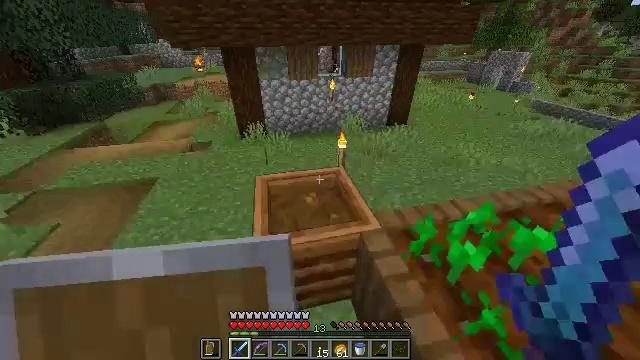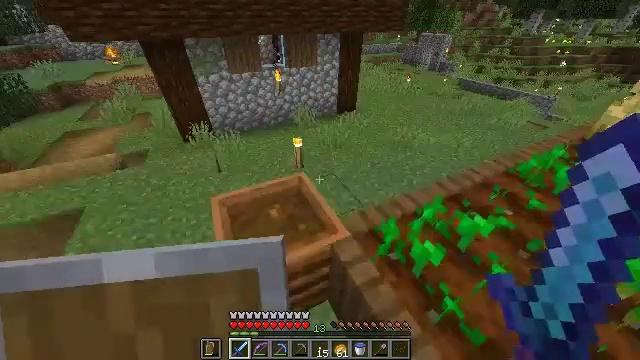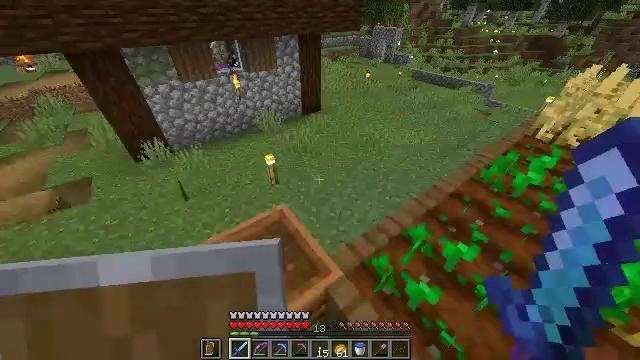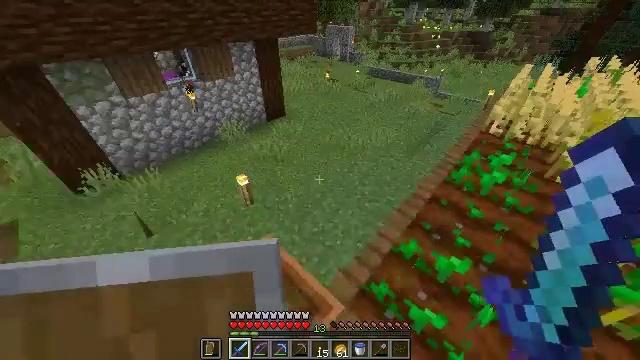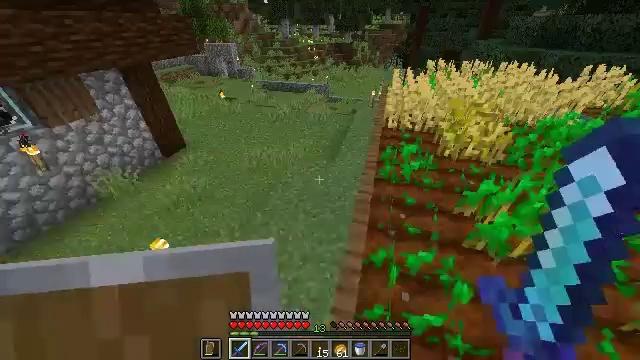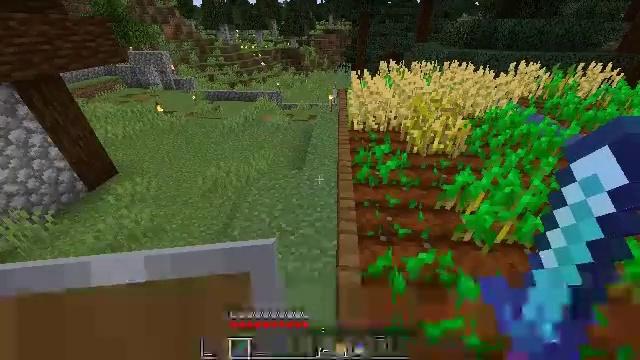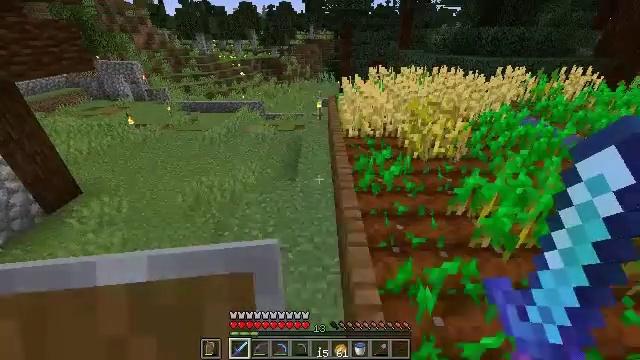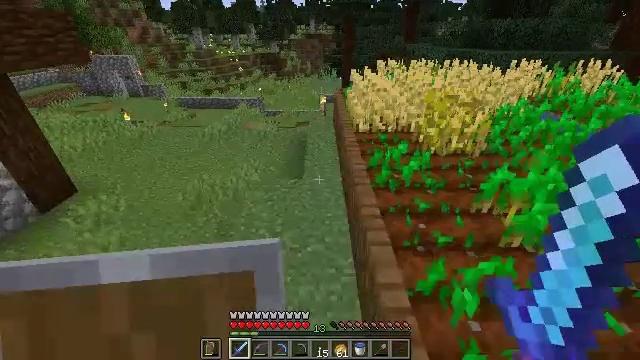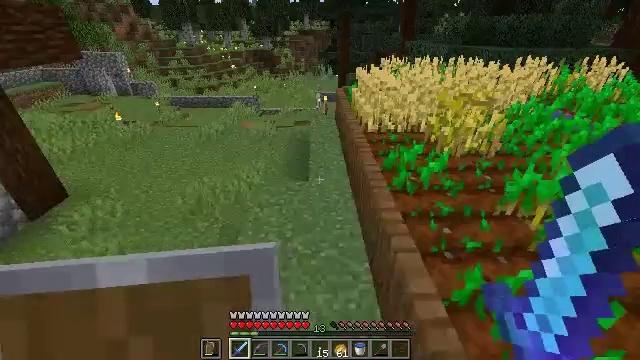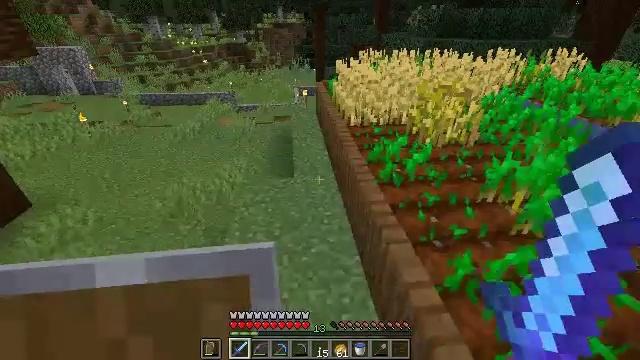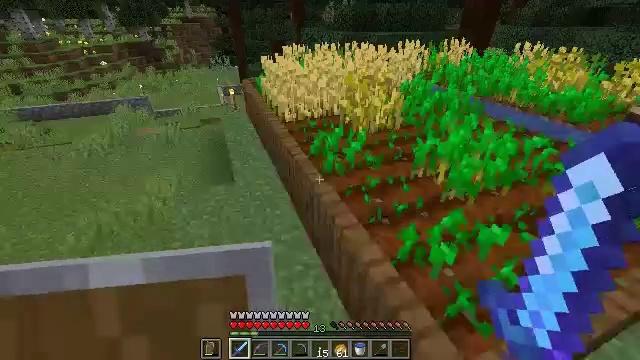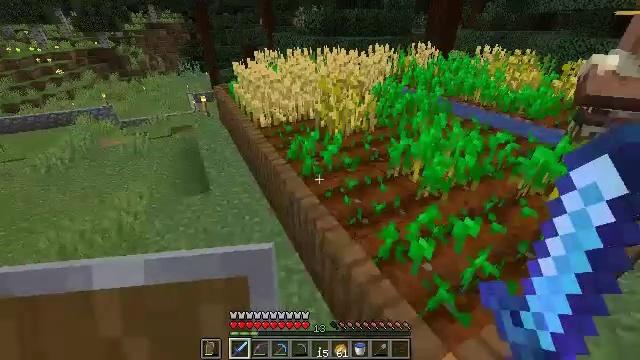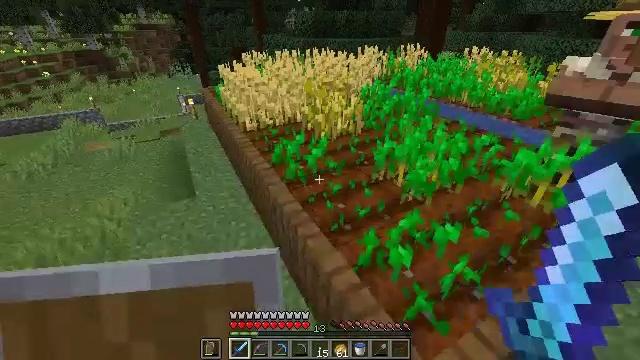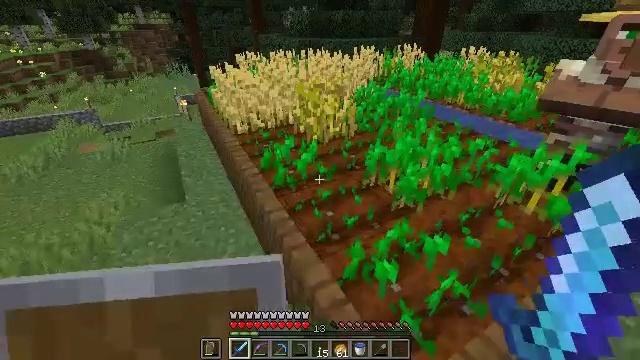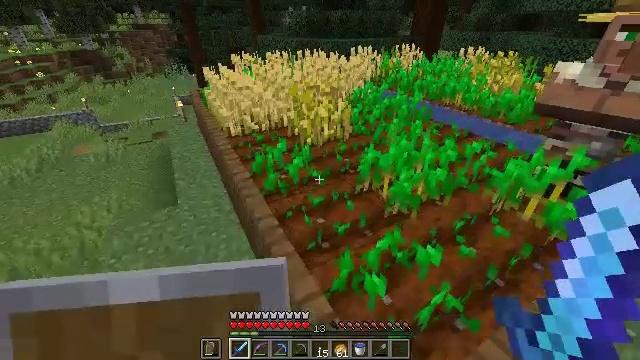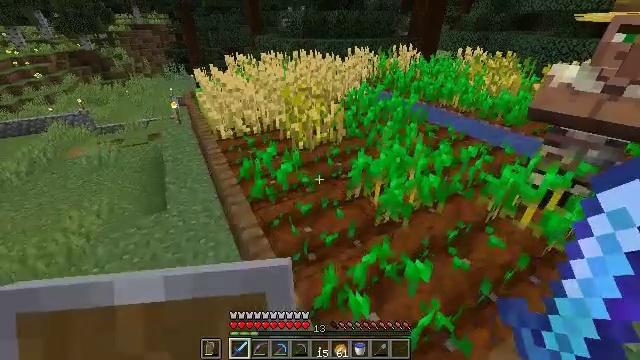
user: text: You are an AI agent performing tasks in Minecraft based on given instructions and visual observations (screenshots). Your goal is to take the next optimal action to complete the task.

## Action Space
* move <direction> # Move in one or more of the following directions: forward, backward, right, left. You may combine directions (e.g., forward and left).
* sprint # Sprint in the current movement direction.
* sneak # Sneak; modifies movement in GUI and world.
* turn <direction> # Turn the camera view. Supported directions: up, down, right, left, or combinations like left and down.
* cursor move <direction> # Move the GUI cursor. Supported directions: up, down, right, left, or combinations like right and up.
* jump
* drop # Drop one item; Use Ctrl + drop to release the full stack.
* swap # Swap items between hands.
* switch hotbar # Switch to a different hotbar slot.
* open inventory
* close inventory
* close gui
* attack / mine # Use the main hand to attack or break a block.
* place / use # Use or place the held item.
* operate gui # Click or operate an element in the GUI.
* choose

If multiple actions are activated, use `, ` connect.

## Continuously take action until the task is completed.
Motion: motion action
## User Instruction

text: Break the mature wheat plants.
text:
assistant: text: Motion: move forward, turn right and down, jump
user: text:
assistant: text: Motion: move forward, turn right and down
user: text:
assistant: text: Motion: move forward, turn right
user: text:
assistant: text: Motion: turn right and up
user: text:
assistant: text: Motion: turn right and up
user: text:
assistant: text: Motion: turn right and up
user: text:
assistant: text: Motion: no_op
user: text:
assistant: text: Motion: turn right
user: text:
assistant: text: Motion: turn right and down
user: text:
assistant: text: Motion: turn right
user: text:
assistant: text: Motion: move right, turn right
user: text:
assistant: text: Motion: move forward and move right, turn right
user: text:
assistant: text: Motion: move forward and move right
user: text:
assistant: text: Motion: move forward and move right
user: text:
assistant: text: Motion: move forward and move right
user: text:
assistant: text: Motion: move forward and move right
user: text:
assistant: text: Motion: move forward
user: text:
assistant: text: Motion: move forward
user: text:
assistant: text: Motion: move forward
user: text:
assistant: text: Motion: move forward
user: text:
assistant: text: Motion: move forward, turn left and up
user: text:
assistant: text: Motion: move forward, turn left
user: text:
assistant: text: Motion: move forward, turn left
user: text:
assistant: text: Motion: move forward, turn left
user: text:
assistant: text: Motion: move forward, turn right, open inventory
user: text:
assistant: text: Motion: cursor move right and down, open inventory
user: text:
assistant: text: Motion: cursor move right and down
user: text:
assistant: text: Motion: sneak, cursor move right and down
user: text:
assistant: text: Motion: sneak, cursor move right
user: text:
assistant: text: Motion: sneak, cursor move right and down